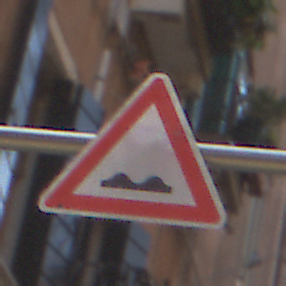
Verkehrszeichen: UnebeneFahrbahn
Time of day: Midday
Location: Outdoor (Urban)
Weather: Clear
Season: NotSpecified
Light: Natural